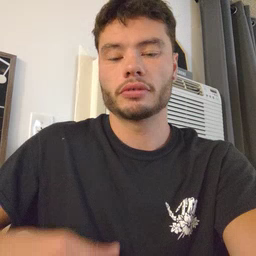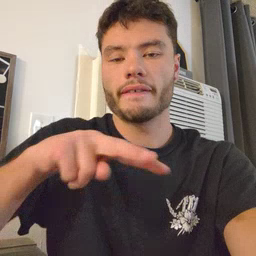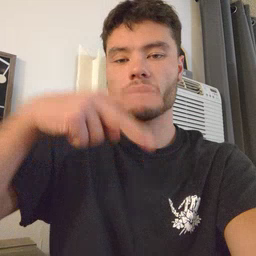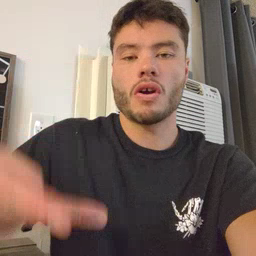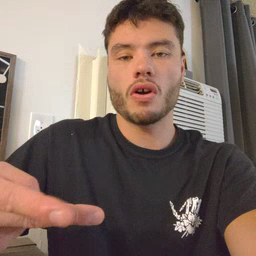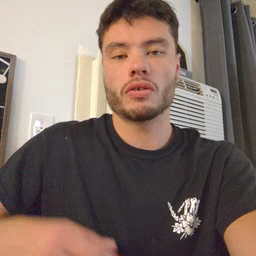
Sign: fall